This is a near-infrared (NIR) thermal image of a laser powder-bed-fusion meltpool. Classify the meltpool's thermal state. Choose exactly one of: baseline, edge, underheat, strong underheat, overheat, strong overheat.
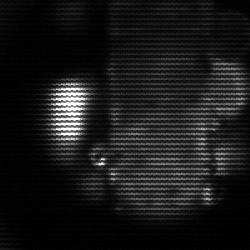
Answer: strong underheat